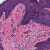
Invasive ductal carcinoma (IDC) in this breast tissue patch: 0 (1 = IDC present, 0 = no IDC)